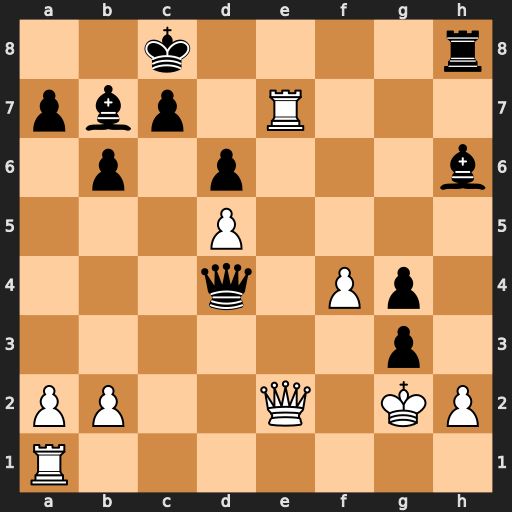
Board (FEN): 2k4r/pbp1R3/1p1p3b/3P4/3q1Pp1/6p1/PP2Q1KP/R7
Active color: w
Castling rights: -
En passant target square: -
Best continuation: Re8+ Kd7 Qe6#